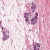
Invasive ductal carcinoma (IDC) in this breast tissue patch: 0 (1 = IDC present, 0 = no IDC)